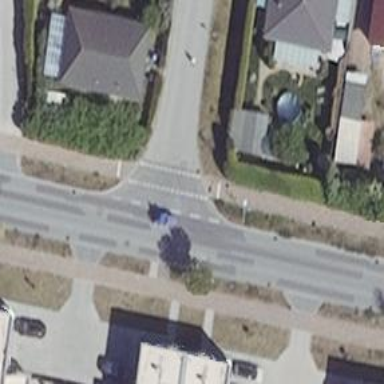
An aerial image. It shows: Road with "give way" sign.